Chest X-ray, AP view. Patient: 39 years old, sex M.
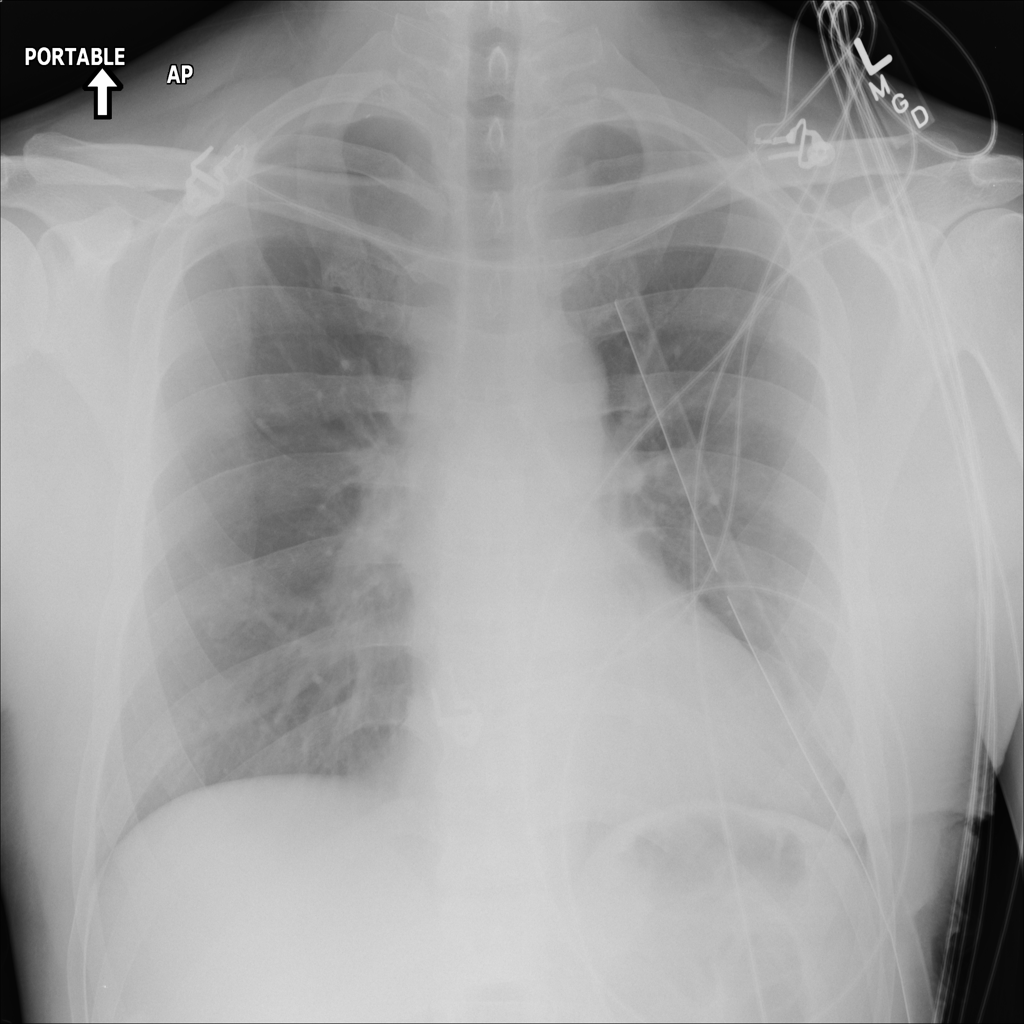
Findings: Pleural_Thickening